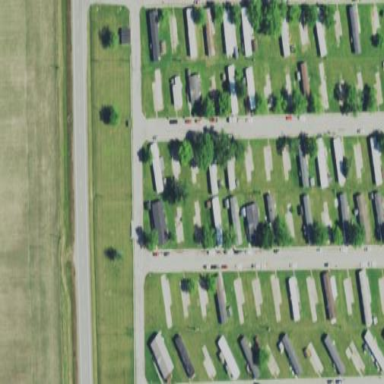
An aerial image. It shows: Residential area designated as trailer park.